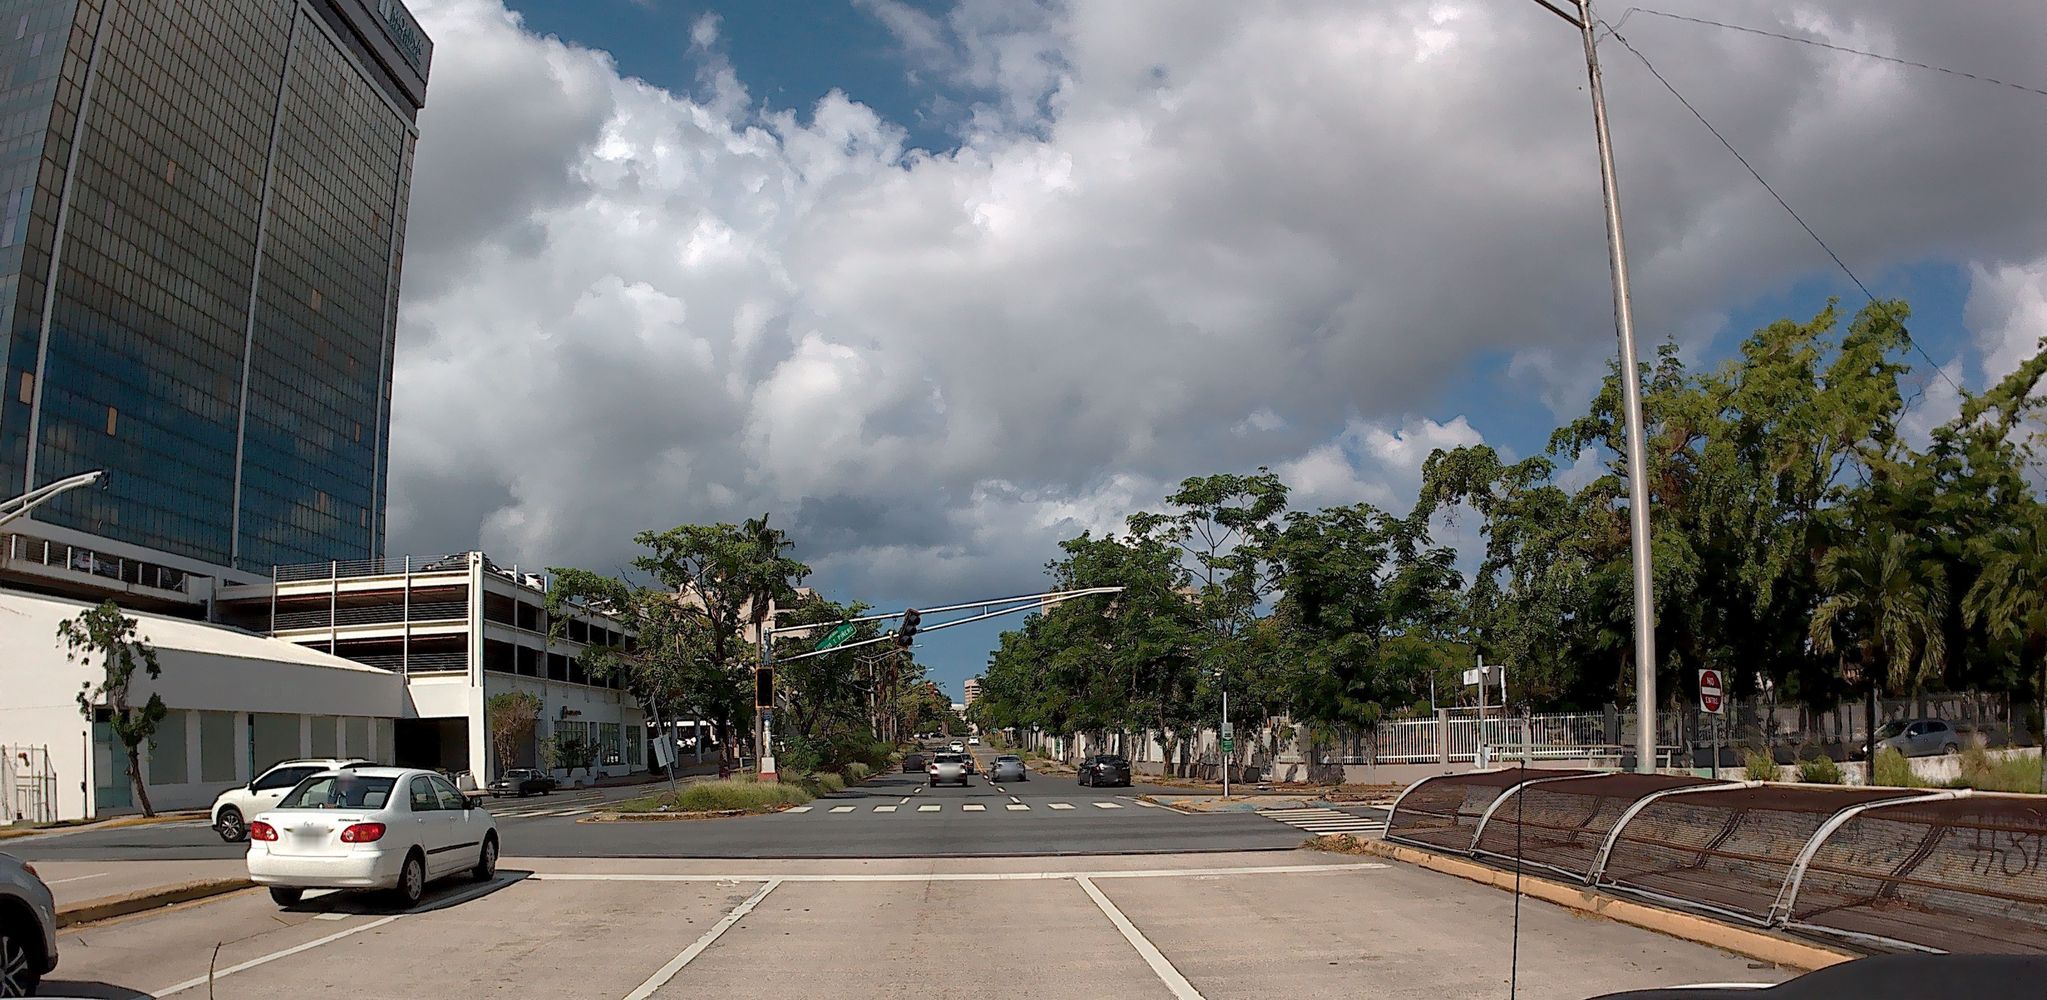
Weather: cloudy
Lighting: day
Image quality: good
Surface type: driving surface
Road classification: trunk, motorway
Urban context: urban centre
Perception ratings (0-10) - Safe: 3.91, Lively: 4.51, Beautiful: 3.36, Boring: 5.55, Depressing: 8.35, Wealthy: 5.13